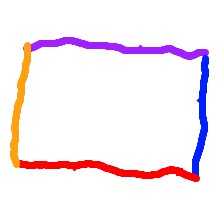
Shape: rectangle